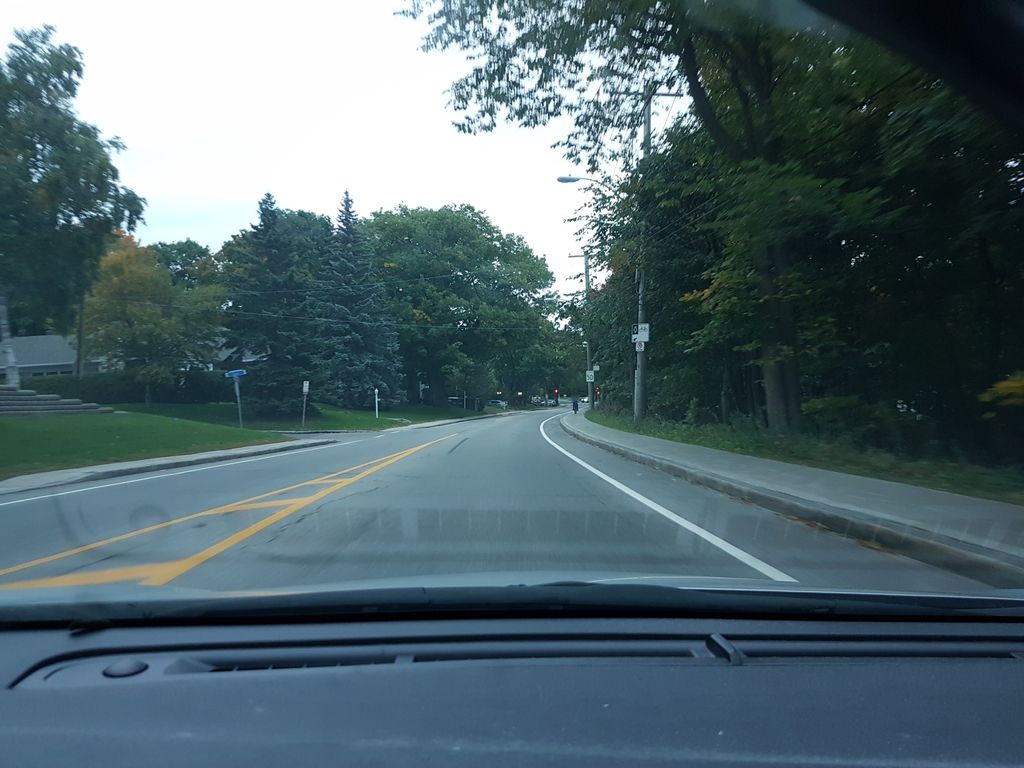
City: quebec_city